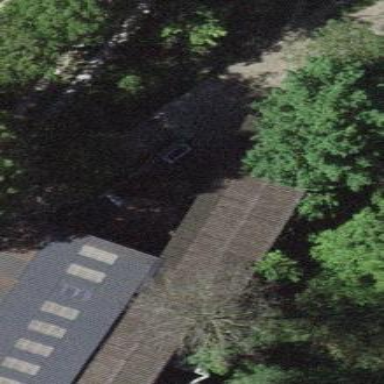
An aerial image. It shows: Cowshed building.